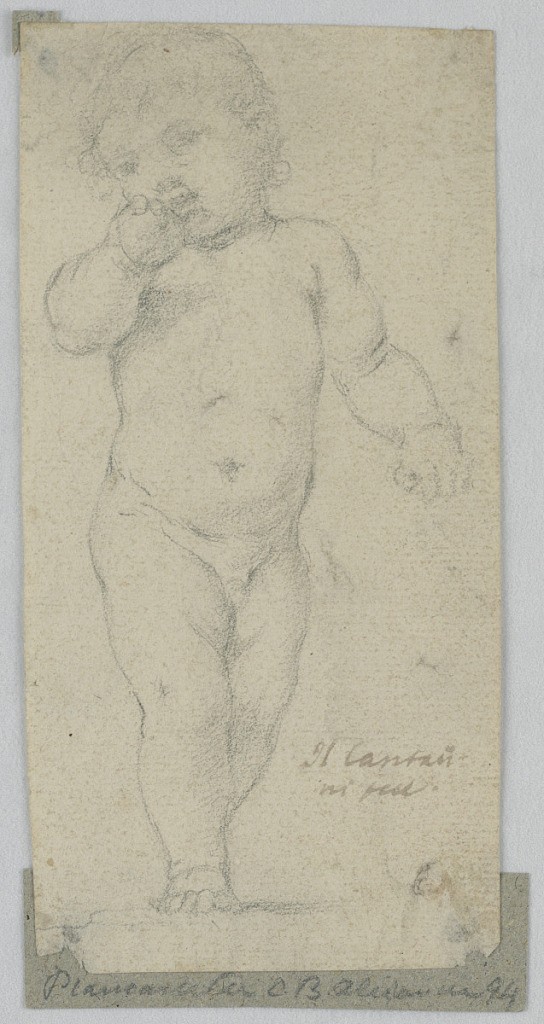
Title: A standing boy
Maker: Simone Cantarini, Italian, 1612 - 1648
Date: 1725–50
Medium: black crayon, paper
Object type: Drawing
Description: Vertical rectangle. Shown from the front. The left foot is behind the right one. The left hand leans upon something, the right one is in front of the mouth, possibly carrying a cherry.